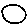
Label: circle